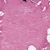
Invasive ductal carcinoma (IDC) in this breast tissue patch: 0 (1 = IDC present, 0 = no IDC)